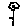
Label: flower